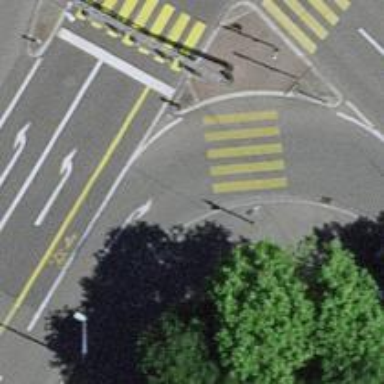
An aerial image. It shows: Kerb barrier.